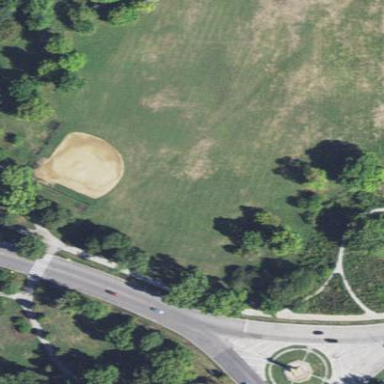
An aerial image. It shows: Baseball pitch for leisure land.